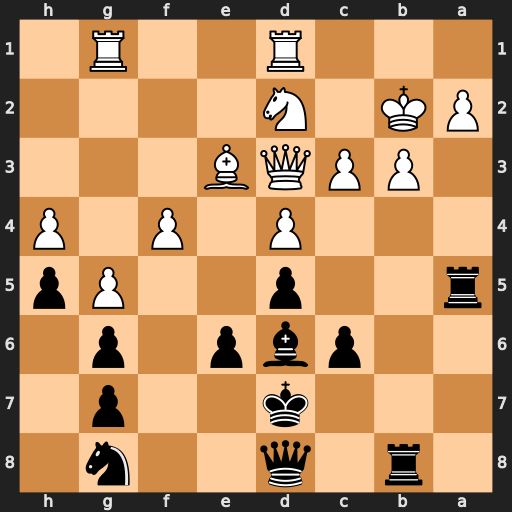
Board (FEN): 1r1q2n1/3k2p1/2pbp1p1/r2p2Pp/3P1P1P/1PPQB3/PK1N4/3R2R1
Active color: b
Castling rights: -
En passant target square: -
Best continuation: Rxa2+ Kxa2 Qa5+ Kb1 Ra8